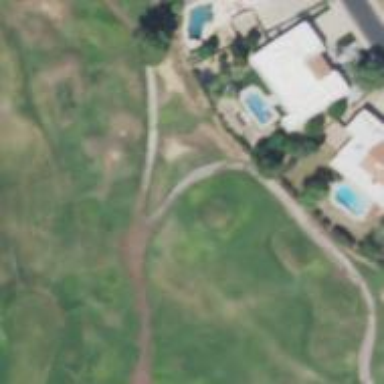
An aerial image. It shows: Golf tee.